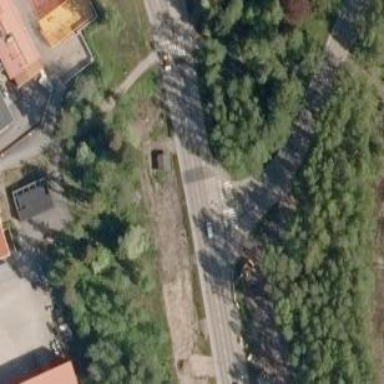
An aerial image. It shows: Railway level crossing.